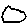
Label: cloud